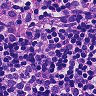
Metastatic tissue present: no